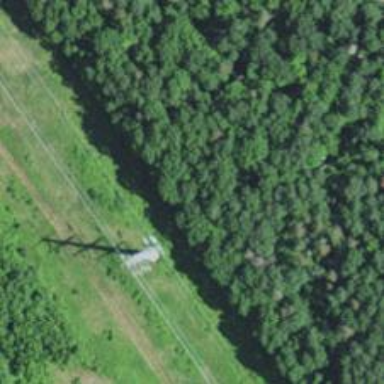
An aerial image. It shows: Power tower.